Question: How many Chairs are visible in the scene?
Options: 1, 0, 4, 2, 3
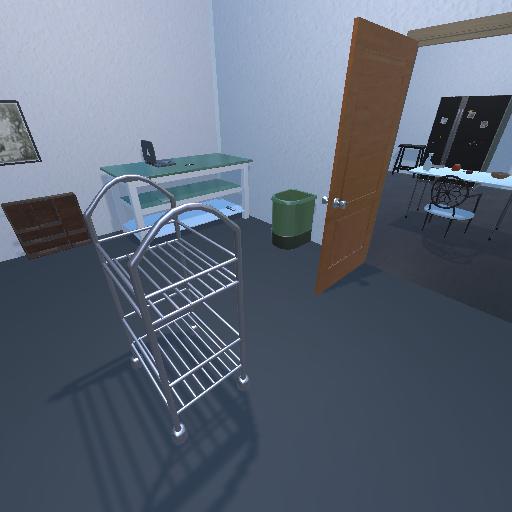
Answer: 1